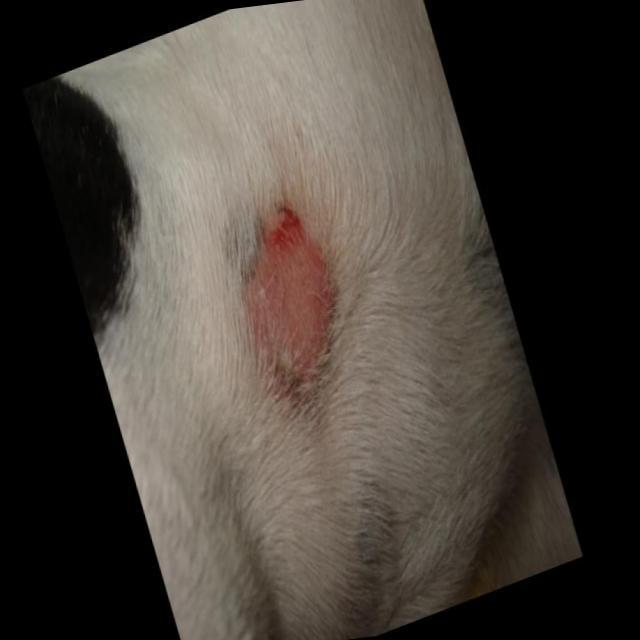
Canine ringworm (Dermatophytosis) — fungal infection caused by Microsporum or Trichophyton. Presents with circular alopecia, scaling, crusting, and broken hairs.